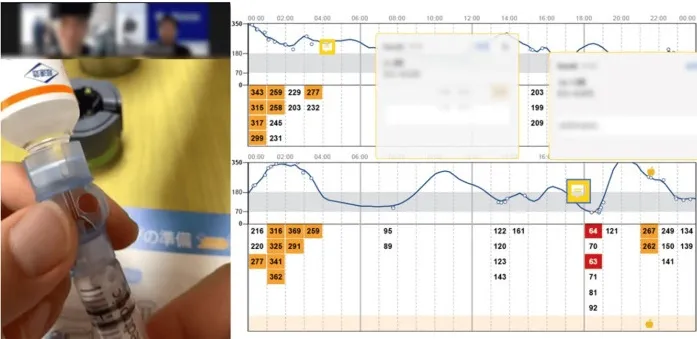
The telemedicine image with video-meeting tools sharing isCGM data and procedure. Desktop image of telemedicine in the present case. We confirmed the insulin pump procedure (left side) through a video meeting tool (Zoom Video Productions Inc, San Jose, CA) and glucose trends using LibreView. (Abbott Diabetes Care Inc. , CA, USA), which is displayed on the right side. A video-cropped image is obtained at the time of exchanging insulin syringes. . isCGM - intermittently scanned continuous glucose monitoring.
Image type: pathology (immunostaining)